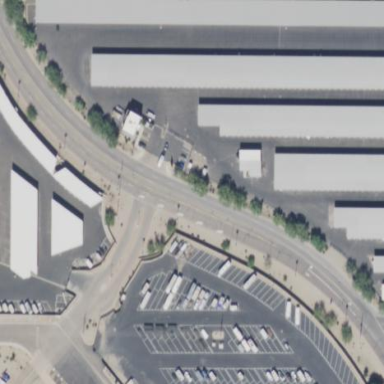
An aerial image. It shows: Storage rental shop.